高二 · 代数
9. 函数 $f(x)=a x^{4}-4 a x^{3}+b(a>0), x \in[1,4], f(x)$ 的最大值为 3 ,最小值为 -6 , 则 $a+b=$ \$ \qquad \$ .
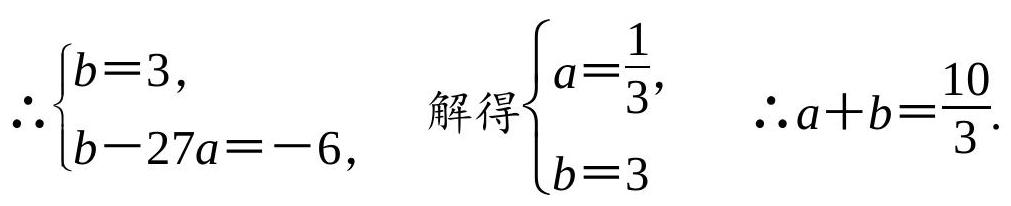
答案: 答案 ：$\frac{10}{3}$
解析: ： $f^{\prime}(x)=4 a x^{3}-12 a x^{2}$.

令 $f^{\prime}(x)=0$, 得 $x=0$ 或 $x=3$.

当 $1<x<3$ 时, $f^{\prime}(x)<0$;

当 $3<x<4$ 时, $f^{\prime}(x)>0$, 故 $x=3$ 是极小值点.

$\because f(3)=b-27 a, f(1)=b-3 a, f(4)=b$, 又 $a>0$,

$\therefore f(x)$ 的最小值为 $f(3)=b-27 a$,

最大值为 $f(4)=b$.

答案 ：$\frac{10}{3}$